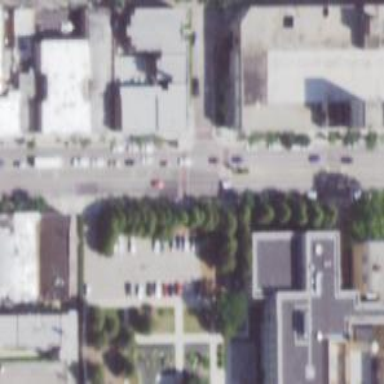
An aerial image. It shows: Footway with traffic island for pedestrians.